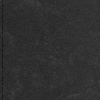
Atmospheric dust classification: dusty